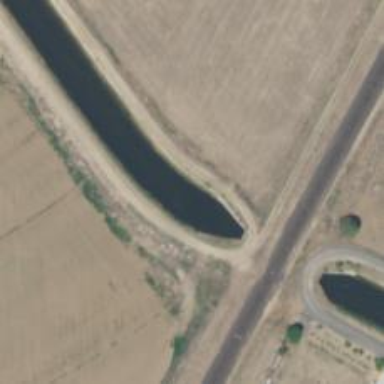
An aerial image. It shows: Culvert tunnel crossing over canal.